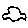
Label: car